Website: lowes
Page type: billing-address
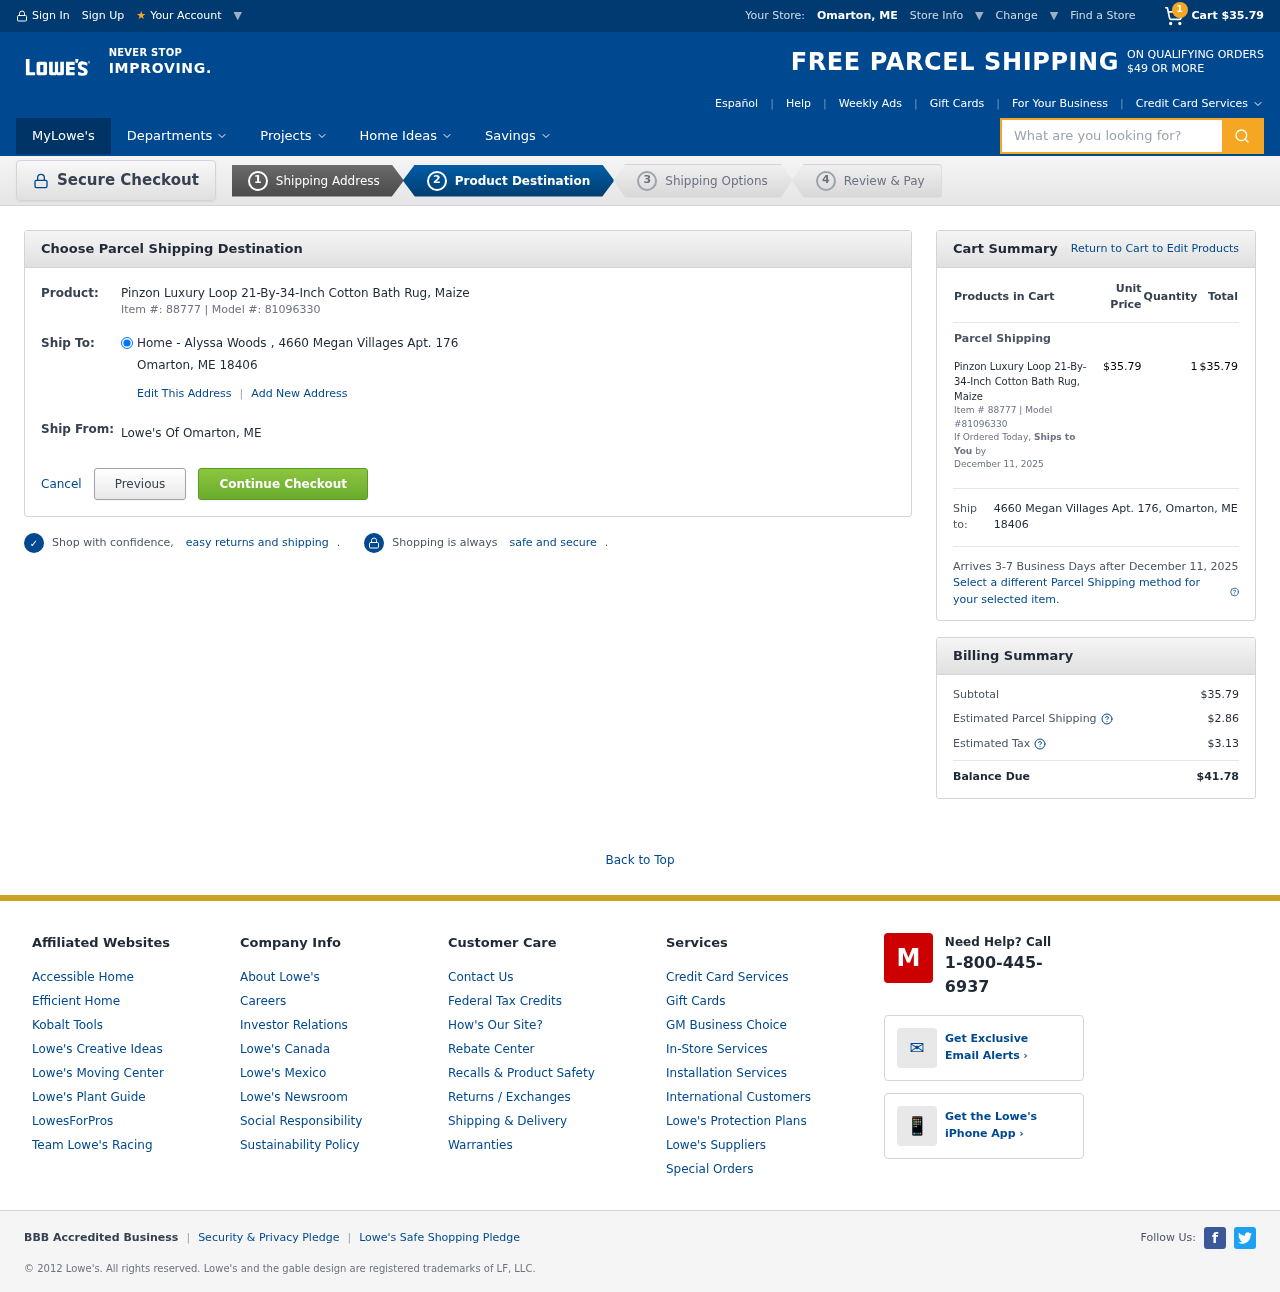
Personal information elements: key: PII_ADDRESS
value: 4660 Megan Villages Apt. 176, Omarton, ME 18406
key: PII_CITY_STATE
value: Omarton, ME
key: PII_CITY_STATE_ZIP
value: Omarton, ME 18406
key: PII_FULLNAME
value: Alyssa Woods
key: PII_STREET
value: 4660 Megan Villages Apt. 176
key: PII_CITY_STATE2
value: Omarton, ME
Product elements: key: PRODUCT1_NAME
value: Pinzon Luxury Loop 21-By-34-Inch Cotton Bath Rug, Maize
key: PRODUCT1_PRICE
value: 35.79
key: PRODUCT1_QUANTITY
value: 1
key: PRODUCT1_ITEM_NUMBER
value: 88777
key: PRODUCT1_MODEL_NUMBER
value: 81096330
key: PRODUCT1_NAME2
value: Pinzon Luxury Loop 21-By-34-Inch Cotton Bath Rug, Maize
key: PRODUCT1_ITEM_NUMBER2
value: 88777
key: PRODUCT1_MODEL_NUMBER2
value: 81096330
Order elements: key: ORDER_NUM_ITEMS
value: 1
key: ORDER_SUBTOTAL
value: $35.79
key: ORDER_SHIPPING_DATE
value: December 11, 2025
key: ORDER_SHIPPING_DATE2
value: December 11, 2025
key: ORDER_SUBTOTAL2
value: $35.79
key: ORDER_SHIPPING_COST
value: $2.86
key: ORDER_TAX
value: $3.13
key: ORDER_TOTAL
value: $41.78
Search elements: key: HEADER_SEARCH
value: What are you looking for?